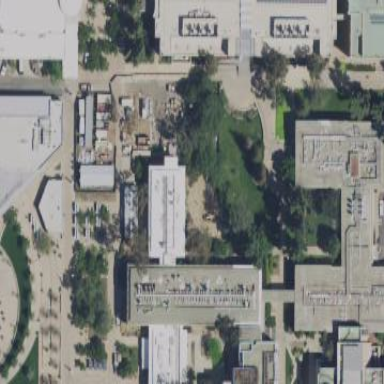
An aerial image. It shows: University building.